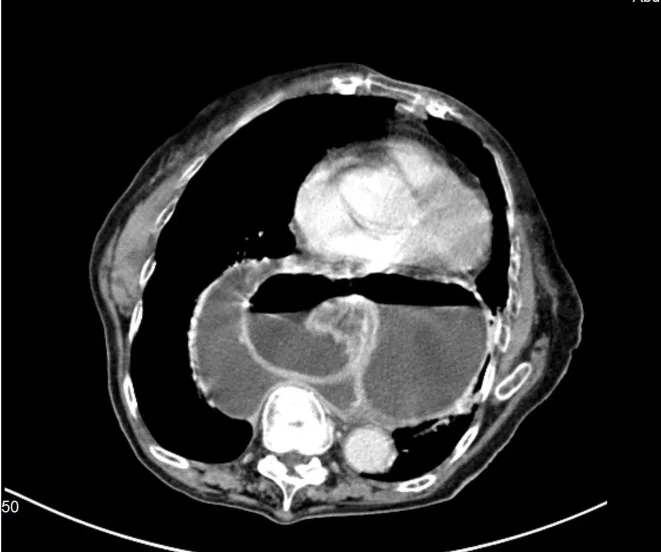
Herniation of nearly the entire stomach in the retrocardiac seat. Axial plane.
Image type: radiology (ct)